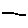
Label: line